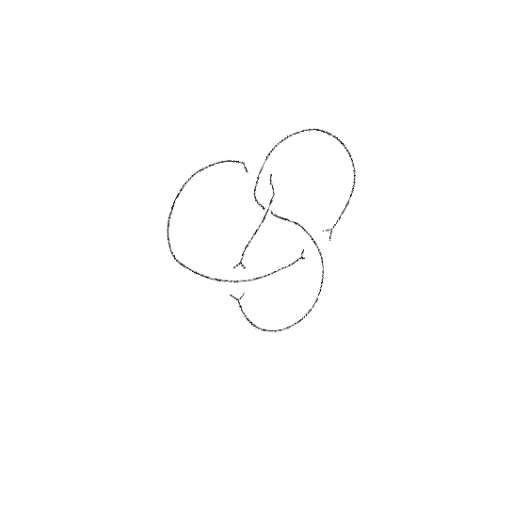
Crossing number: 4